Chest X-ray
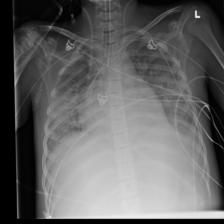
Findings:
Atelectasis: negative
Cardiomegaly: negative
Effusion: negative
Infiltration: negative
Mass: negative
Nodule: negative
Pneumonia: negative
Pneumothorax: negative
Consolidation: negative
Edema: negative
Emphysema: negative
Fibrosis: negative
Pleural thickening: negative
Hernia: negative